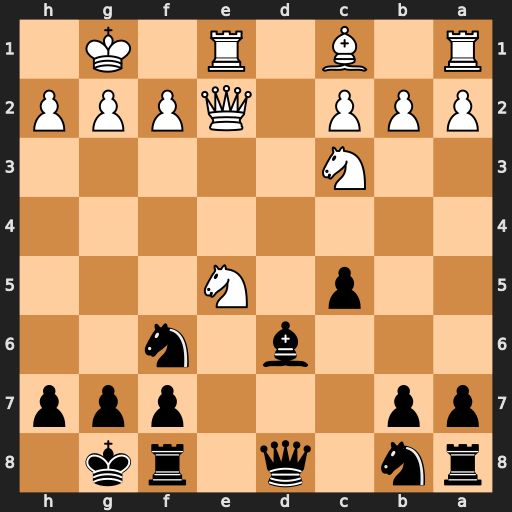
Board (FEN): rn1q1rk1/pp3ppp/3b1n2/2p1N3/8/2N5/PPP1QPPP/R1B1R1K1
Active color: b
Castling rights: -
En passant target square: -
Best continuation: Bxe5 Qxe5 Re8 Qxe8+ Nxe8